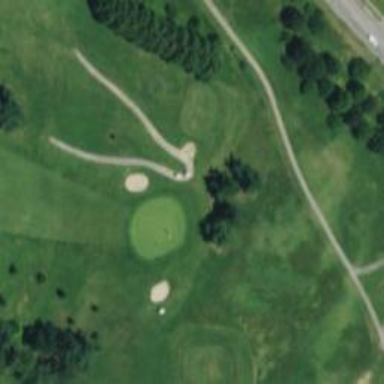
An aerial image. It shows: Golf hole.